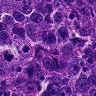
Metastatic tissue present: yes